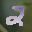
Label: 2